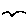
Label: bird